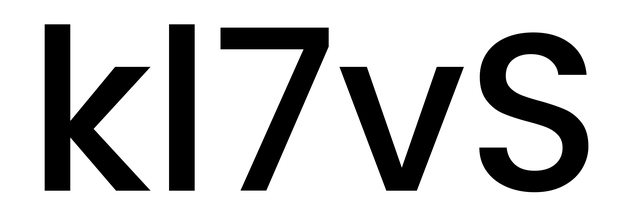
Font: Poppins-Medium